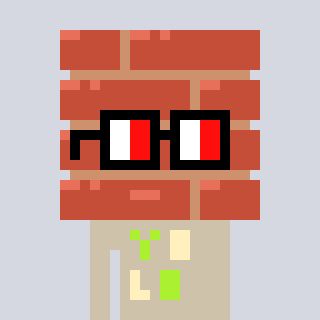
a pixel art character with square glasses with black frames and red eyes, a wall-shaped head and a bege-colored body on a cool background